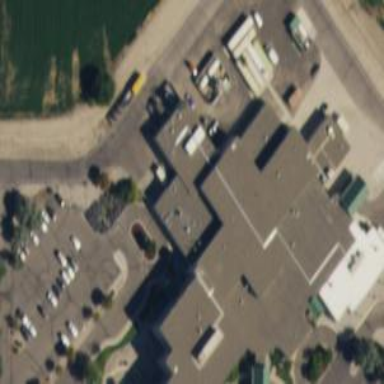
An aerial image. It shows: Hospital building.